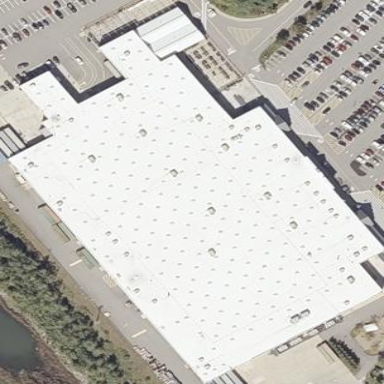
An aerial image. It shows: Retail building hosting supermarket.